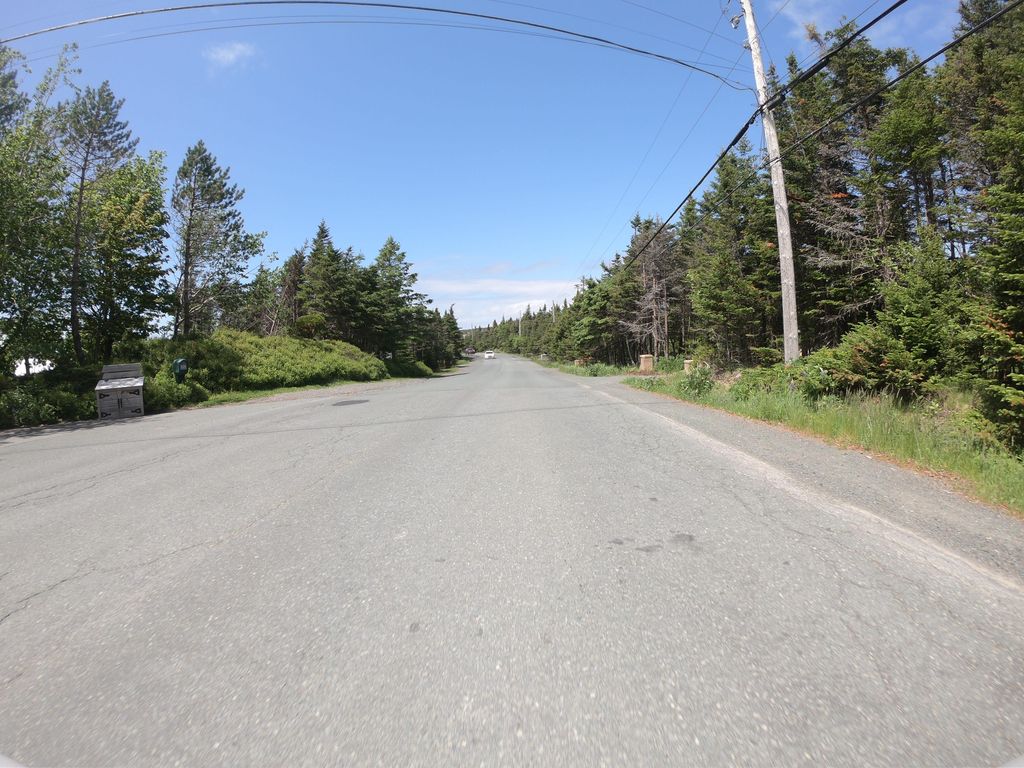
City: st_johns